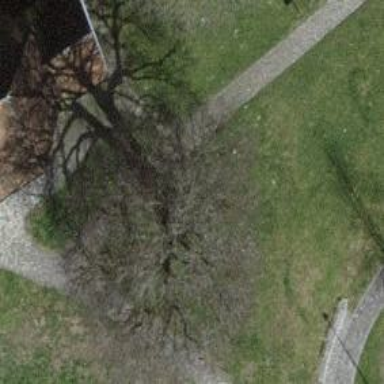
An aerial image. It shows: Natural monument tree with broadleaved deciduous leaves.